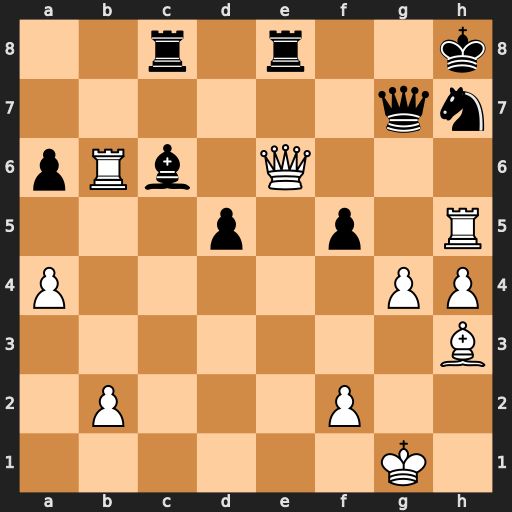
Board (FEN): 2r1r2k/6qn/pRb1Q3/3p1p1R/P5PP/7B/1P3P2/6K1
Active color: w
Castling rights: -
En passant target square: -
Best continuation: Rxc6 Rxe6 Rxc8+ Qg8 Rxg8+